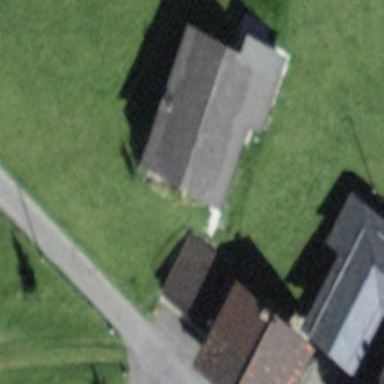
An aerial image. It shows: Farm building.